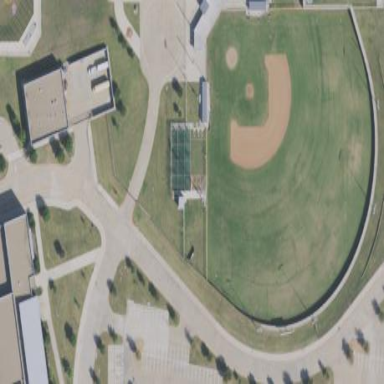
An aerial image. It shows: Baseball pitch for leisure and sports activities.